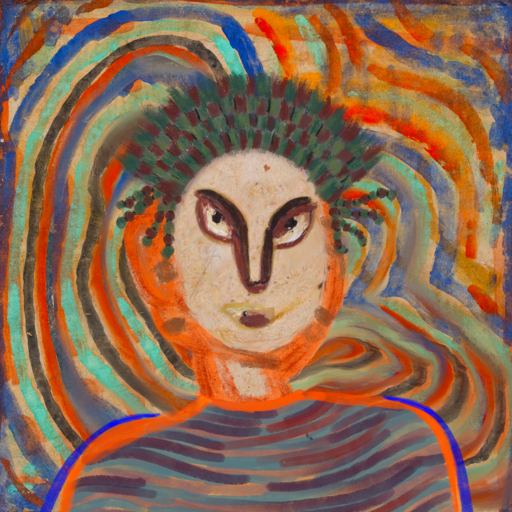
Background: Sisters, Head And Neck Front: Rupkatha, Face Front: After_Raid, Bust: Experience, Hair Front: Blank, Head Accessory: After_Raid_Crown, Second Necklace: Blank, Necklace: Blank, Baby: Blank